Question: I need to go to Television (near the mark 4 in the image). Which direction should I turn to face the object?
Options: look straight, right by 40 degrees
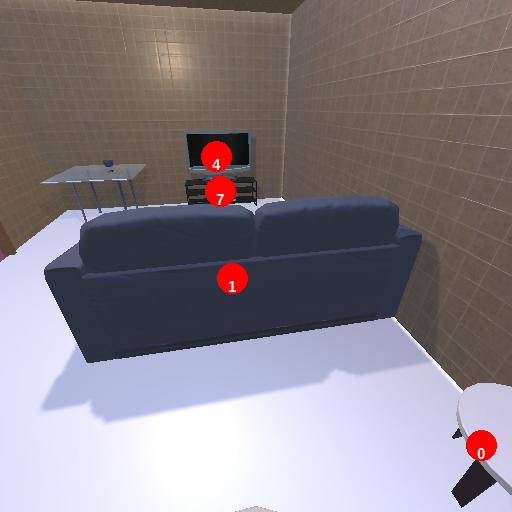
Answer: look straight